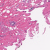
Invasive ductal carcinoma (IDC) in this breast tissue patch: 0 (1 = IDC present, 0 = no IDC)